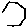
Label: hexagon